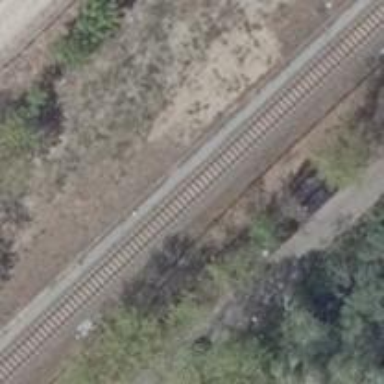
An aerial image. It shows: Railway signal.